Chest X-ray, AP view. Patient: 65 years old, sex M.
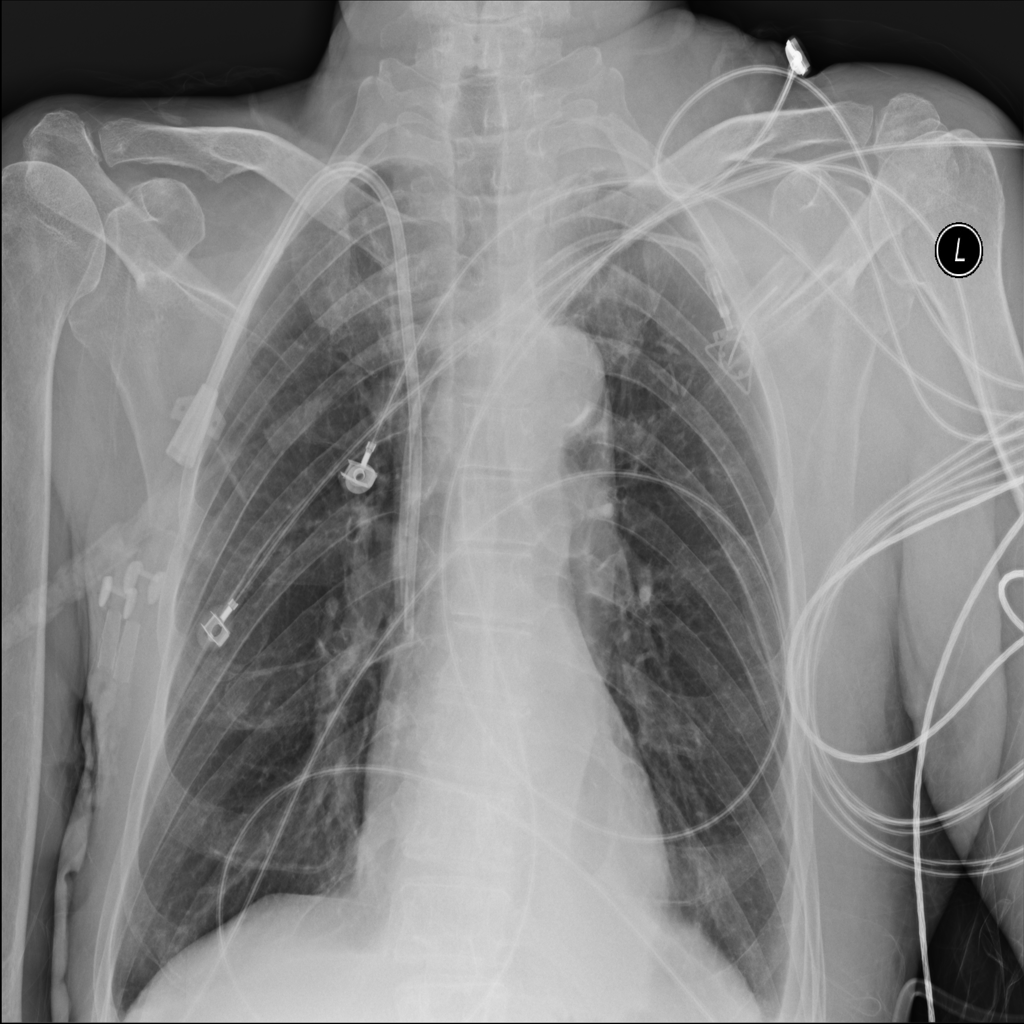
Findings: No Finding